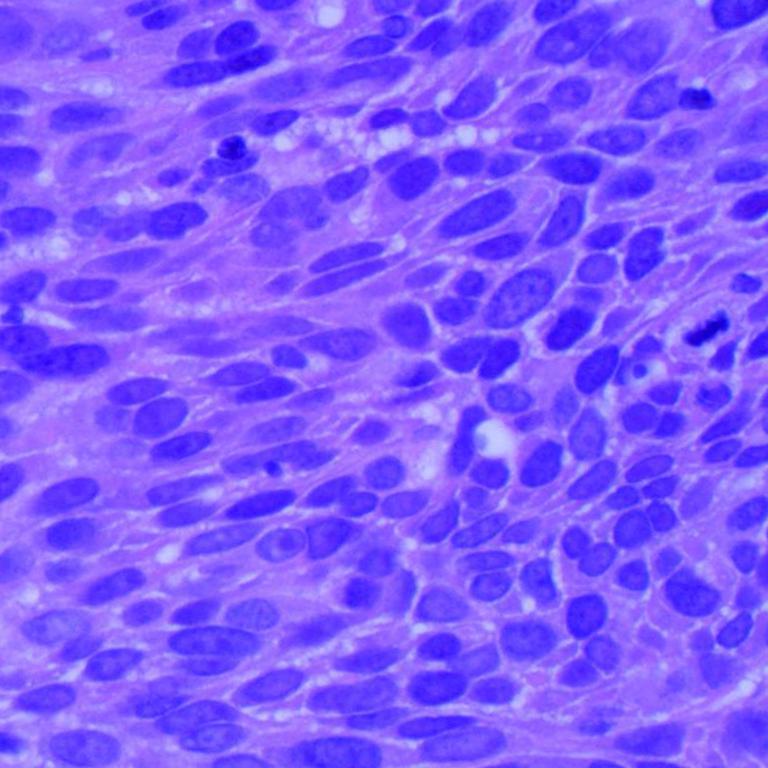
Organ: lung
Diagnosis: squamous carcinomas